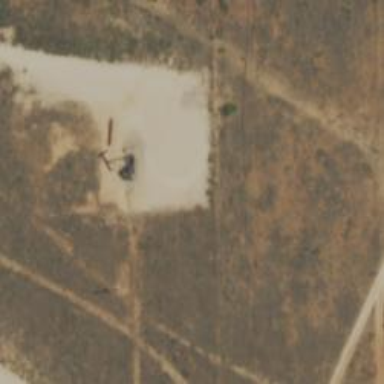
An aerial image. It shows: Petroleum well.